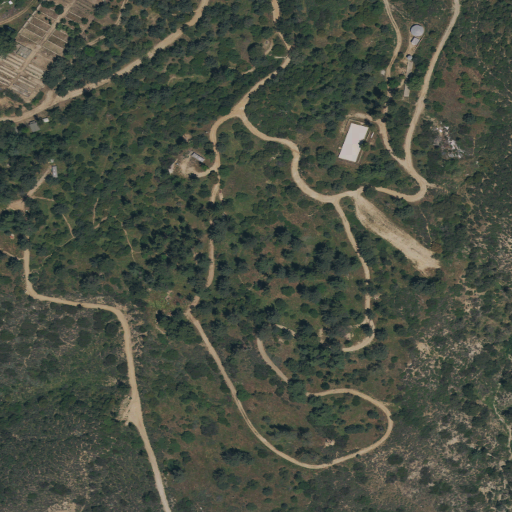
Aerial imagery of plain(s) in California named Henninger Flats containing shrub, open development, grassland, evergreen forest, and low intensity development